You are looking at the short-time Fourier spectrogram of a bearing's acceleration signal. What is the most likely bearing condition (normal, inner_race, outer_race, ball)?
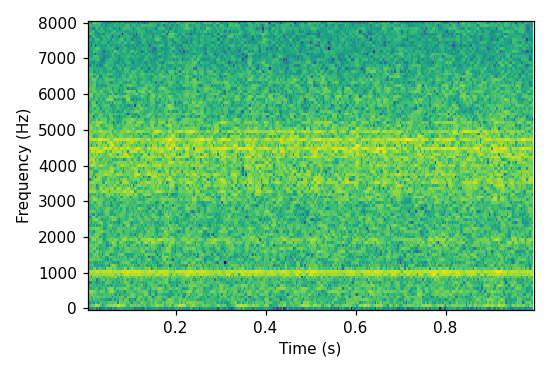
Answer: outer_race